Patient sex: M
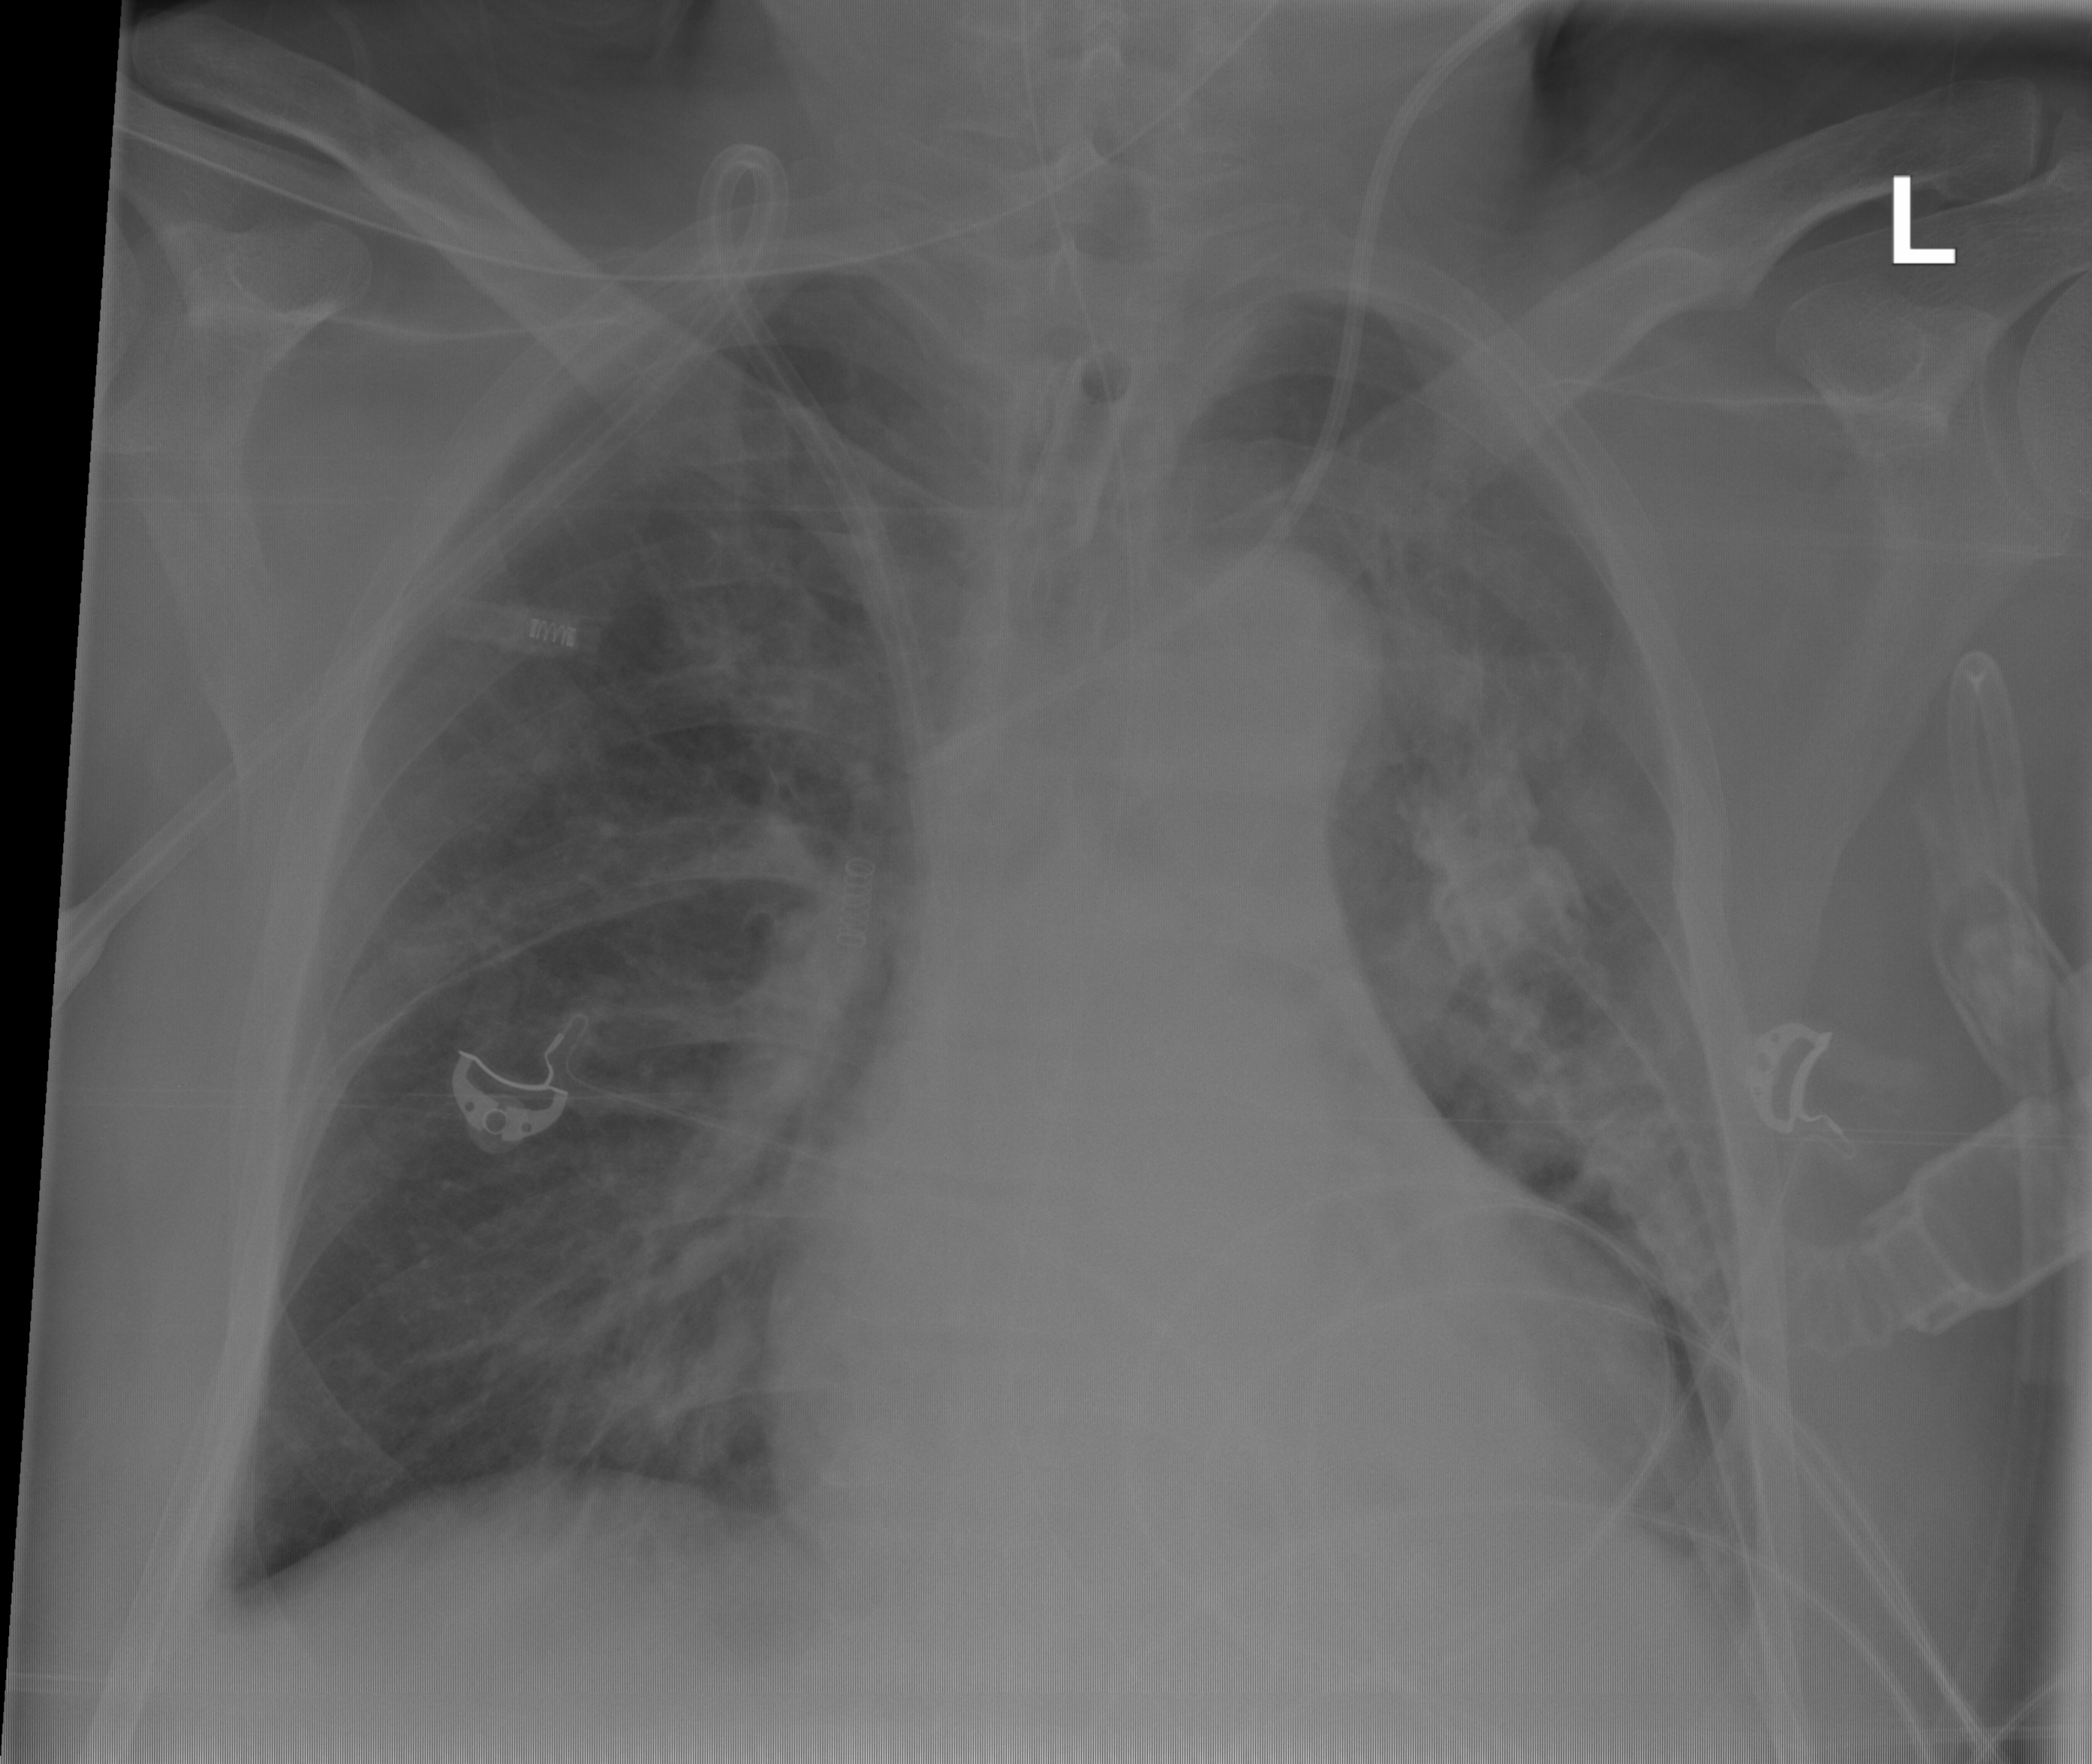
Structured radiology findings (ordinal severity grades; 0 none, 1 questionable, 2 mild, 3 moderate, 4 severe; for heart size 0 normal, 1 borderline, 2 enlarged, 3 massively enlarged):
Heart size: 2
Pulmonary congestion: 2
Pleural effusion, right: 0
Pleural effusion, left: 0
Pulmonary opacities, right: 0
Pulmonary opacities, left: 2
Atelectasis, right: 0
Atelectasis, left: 2